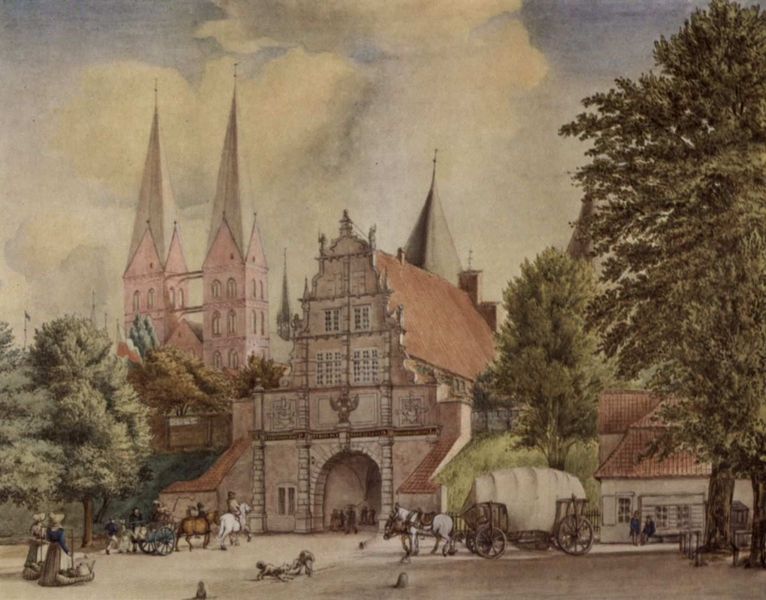
Titel: Äußeres Holstentor
Künstler: Karl Julius Milde
Standort: Lübeck
Institution: Museum für Kunst- und Kulturgeschichte, St.-Annen-Museum
Schlagwörter: baum, blau, himmel, laub, mann, weiß, wolken, aquarell, bäume, frauen, grün, kirchturm, landschaft, menschen, stadt, braun, fenster, frau, hut, hüte, kleider, männer, orange, straße, zeichnung, dach, gebäude, haus, hunde, rot, tiere, architektur, häuser, kirche, händler, kind, personen, gotik, renaissance, rosa, karren, kinder, kirchturmspitze, pferd, pferde, reiter, räder, turm, deutschland, farbig, ansicht, warm, dächer, giebel, ziegel, kutsche, markt, platz, bank, pilaster, figuren, karre, rad, rundbogen, wagen, staffage, tor, kirchtürme, eingang, türme, torbogen, dom, peitsche, münster, schimmel, wappen, stadttor, biedermeier, gotisch, ross, mittelalter, siedlung, marktplatz, planwagen, postkarte, gespann, waagen, fuhrwerk, kriche, treppengiebel, giebelhaus, bremen, furhwerk, spitzturm, plane, giebelfassade, holstentor, lübeck, kirchturmspitzen, zugpferde, extra muros, doppeltrumfassade, ki8rche